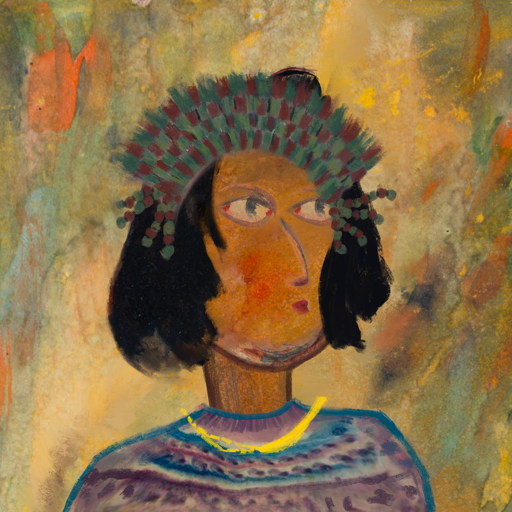
Background: Comrade, Head And Neck Side: Pipe, Face Side: GypsyMother, Bust: HillGirl, Hair Side: Mosgoul, Head Accessory: After_Raid_Crown, Second Necklace: Blank, Necklace: Irani_1, Baby: Blank